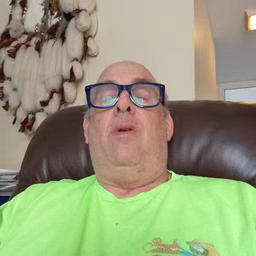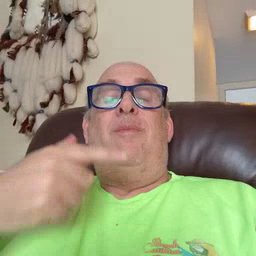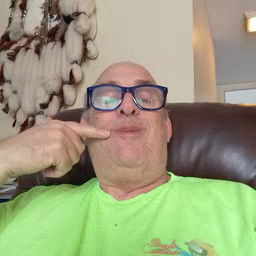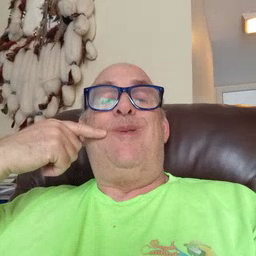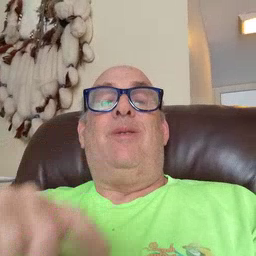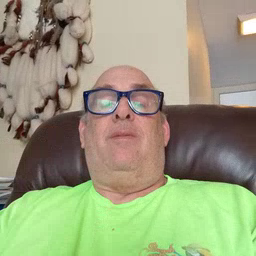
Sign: smile